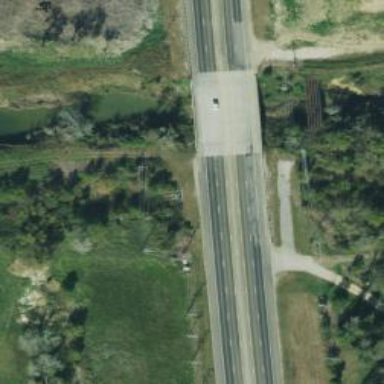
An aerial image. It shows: Primary highway.